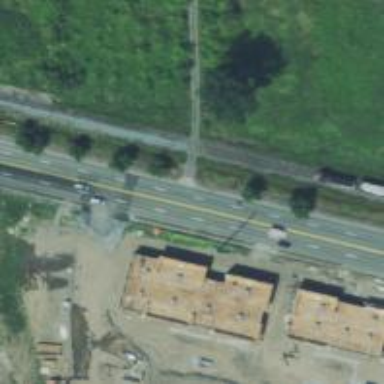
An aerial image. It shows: Tertiary road with separate sidewalk.